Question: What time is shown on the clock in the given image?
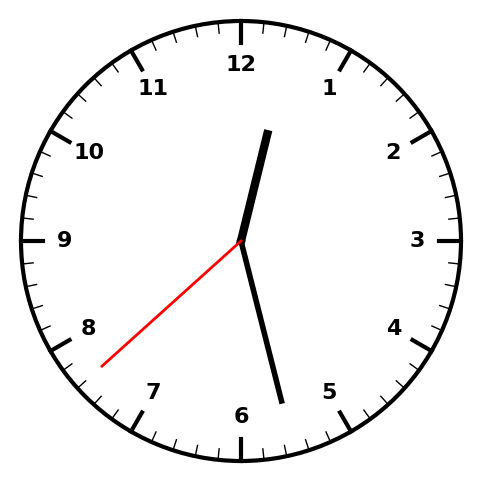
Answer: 12:27:38